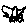
Label: bird